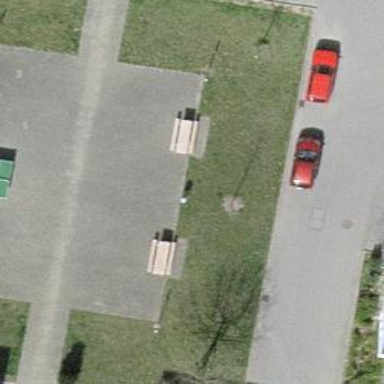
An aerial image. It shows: Picnic table located in leisure land area.